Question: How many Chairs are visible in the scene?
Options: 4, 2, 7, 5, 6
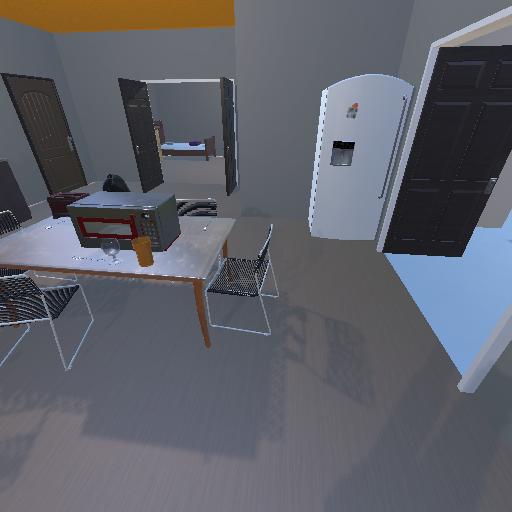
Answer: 4